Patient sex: F
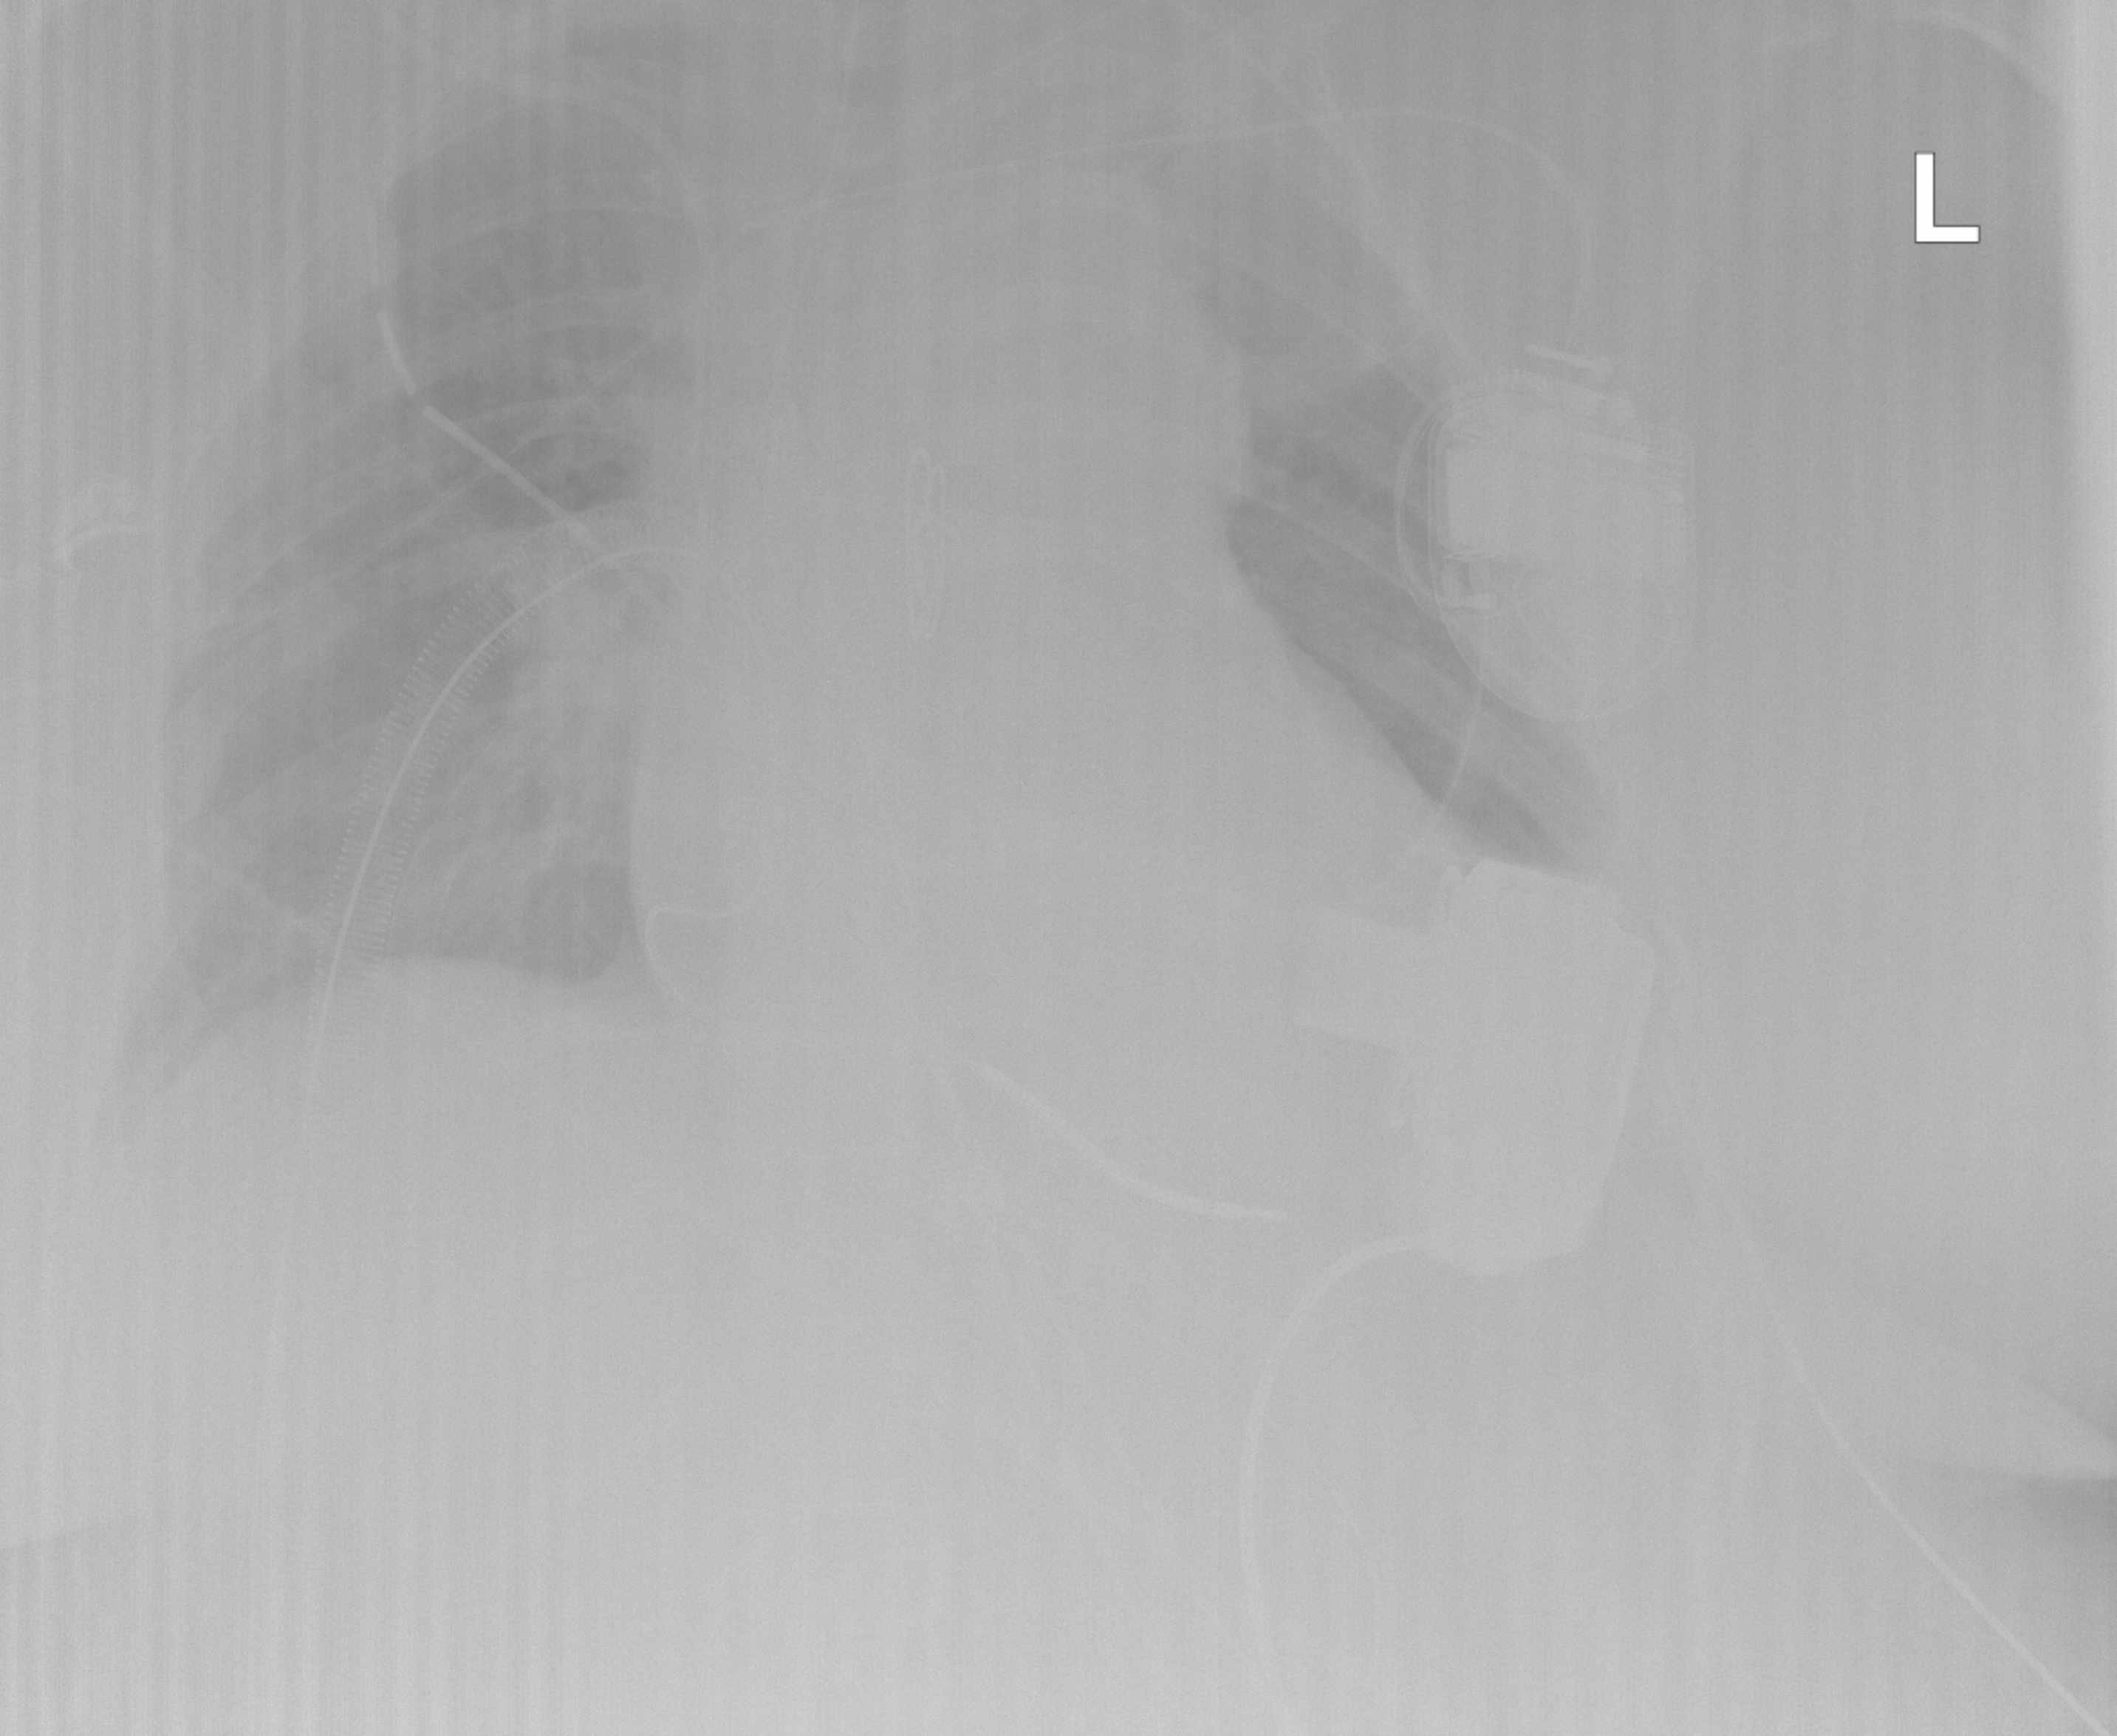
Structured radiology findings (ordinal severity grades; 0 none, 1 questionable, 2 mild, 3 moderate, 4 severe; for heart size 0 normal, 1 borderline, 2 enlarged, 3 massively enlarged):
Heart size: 2
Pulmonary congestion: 0
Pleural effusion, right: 0
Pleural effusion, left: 0
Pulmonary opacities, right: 0
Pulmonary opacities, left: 0
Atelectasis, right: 0
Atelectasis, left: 2